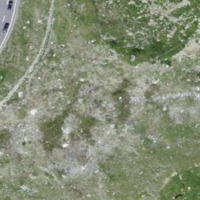
EUNIS habitat code: 55
Species observed at this site:
Rhododendron ferrugineum